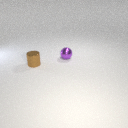
small purple metal sphere to the right of small brown metal cylinder